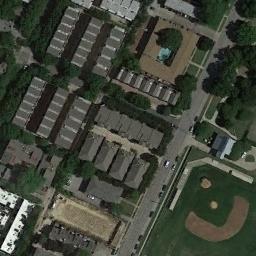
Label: baseball_diamond